三年级 · 计数
小明不小心将黑板上的笔记擦了一点（如下图）, 他只记得这个数是由数字 “ $0 、 3 、 6$ ” 组成的三位数，并且中间的数字不是 $0 ，$ 那么这个数是 $(\quad)$ 。

平方分米 $>6$ 平方米
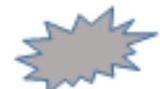
答案: 解630

【分析】 6 平方米 $=600$ 平方分米, 那么这个数可能是 630 或者 603 , 又因为这个数中间不是 0 , 那么这个数只能是 630 。据此填空。

【详解】 这个由“ $0 、 3 、 6$ ”组成的三位数是 630 。

【点睛】本题考查了平方分米和平方米之间的比较和换算, 掌握进率是解题的关键。